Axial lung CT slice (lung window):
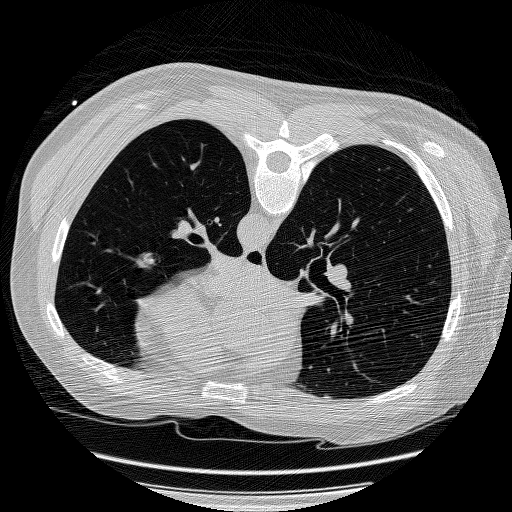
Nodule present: no